Question: I am running SVM classifier on LingSpam dataset and I have got following confusion matrix in WEKA:

If we consider legitimate->positive class and spam->negative class, then True Positives=2405 and True Negatives=470.
But I'm confused about False Negatives and False Positives. If you read the 'Table of Confusion' section <URL>, it seems False Positives=7 and False Negatives=11.
I'm confused :(. Please help me out! Moreover, what is IR_Precision and IR_Recall in WEKA? Is it legitimate_precision and legitimate_recall OR spam_precision and spam_recall?
Note: Considering legitimate emails as POSITIVE class and spam as NEGATIVE class.
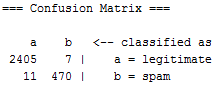
Answer: It depends on what you define as the "positive" class. There is nothing special about "legitimate" that means it is the positive class; you could do it either way.
It would be more conventional to call "spam" the positive class here, since it is the unusual attribute you are detecting. In that interpretation, there are 470 true positives, etc. In your interpretation there are 2405. Neither is wrong per se, but again, it's probably more customary to treat "spam" as the positive class.
Same answer regarding precision and recall. It is for the positive class, but depends on what you have used as the positive class. If you fed in this confusion matrix, it would be looking for precision and recall of "legitimate" as the positive class. I would reverse that, ideally.